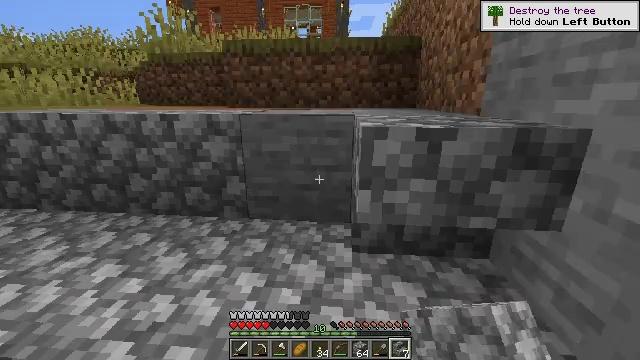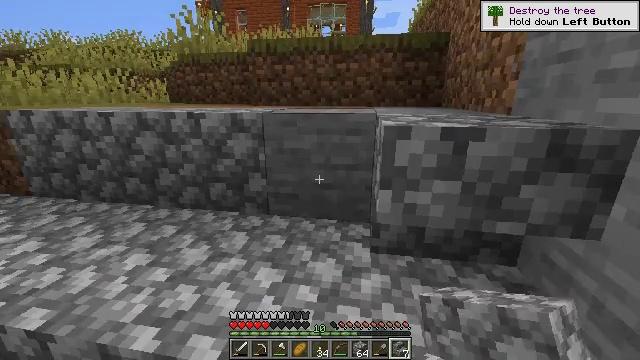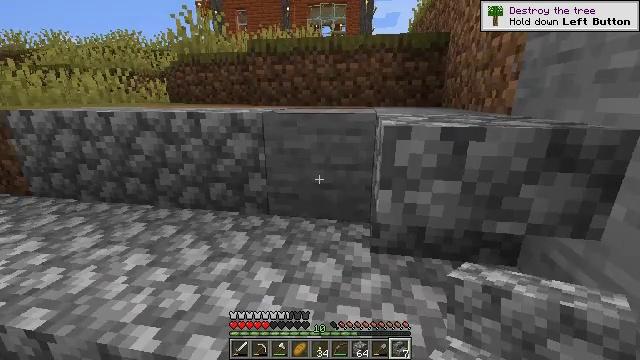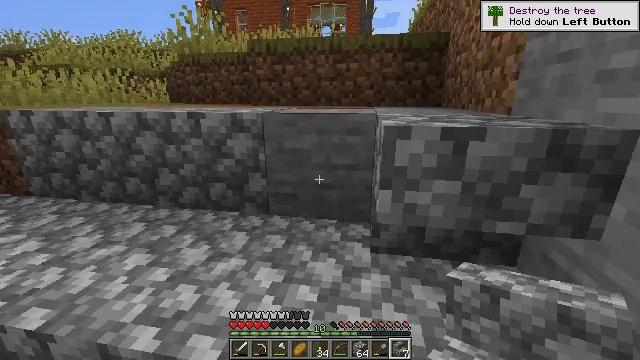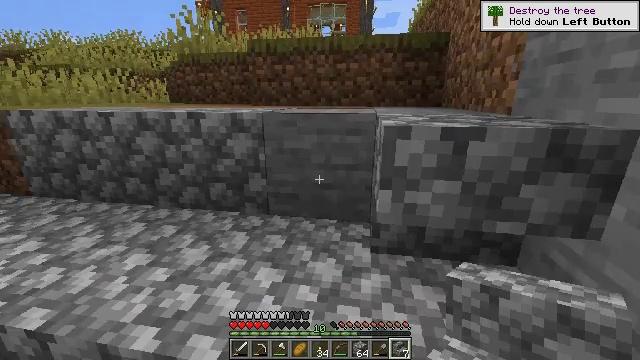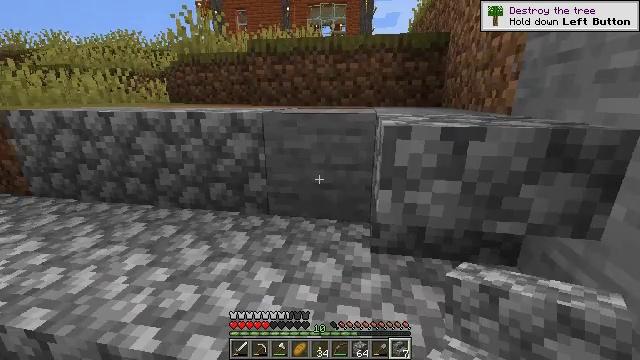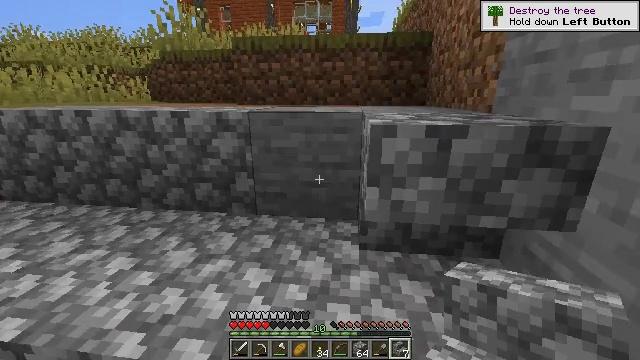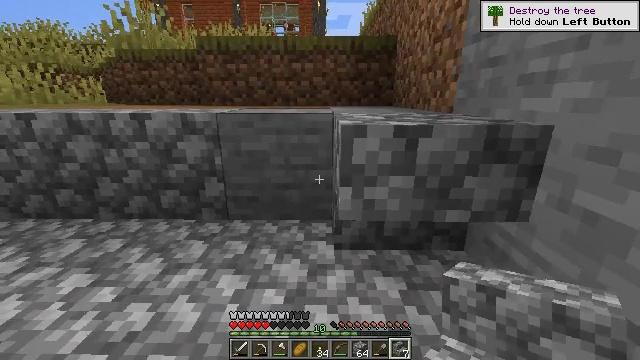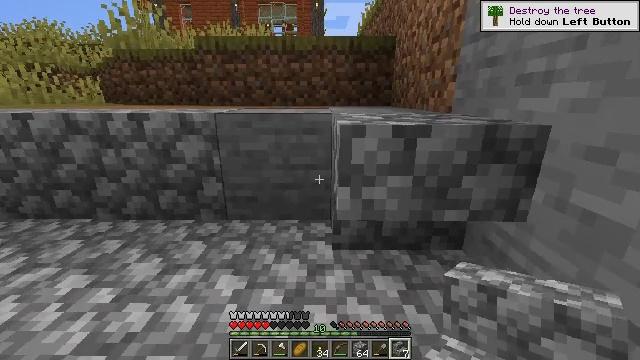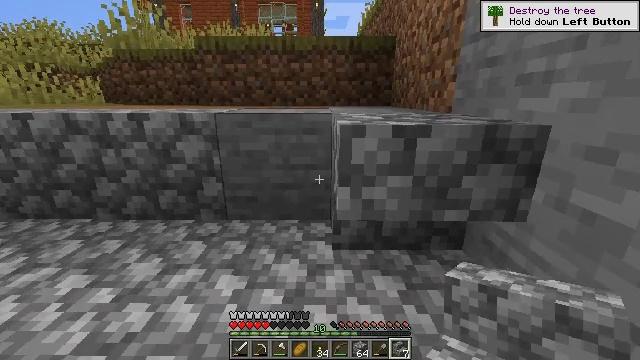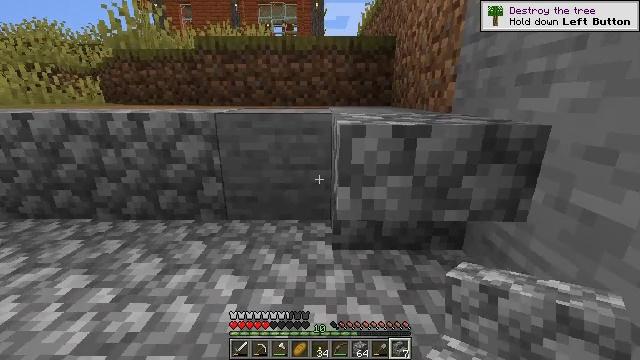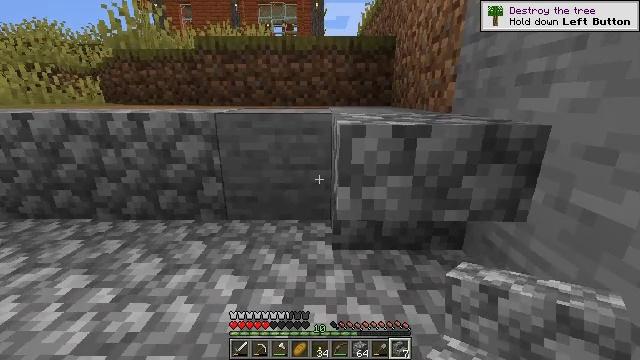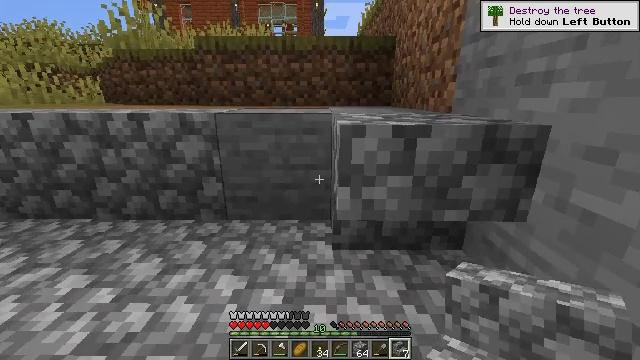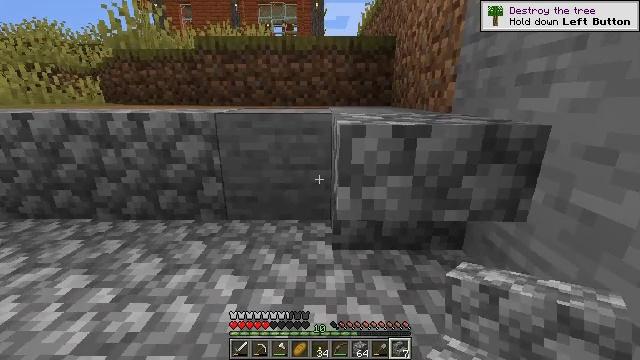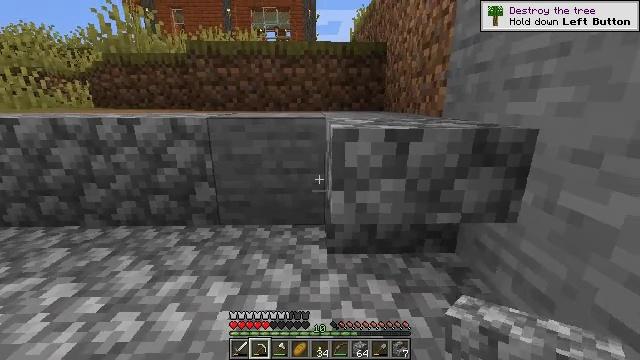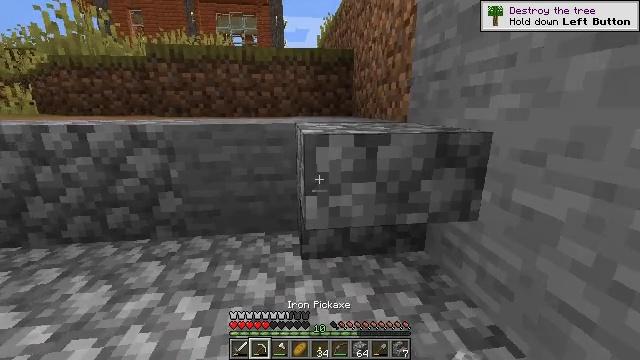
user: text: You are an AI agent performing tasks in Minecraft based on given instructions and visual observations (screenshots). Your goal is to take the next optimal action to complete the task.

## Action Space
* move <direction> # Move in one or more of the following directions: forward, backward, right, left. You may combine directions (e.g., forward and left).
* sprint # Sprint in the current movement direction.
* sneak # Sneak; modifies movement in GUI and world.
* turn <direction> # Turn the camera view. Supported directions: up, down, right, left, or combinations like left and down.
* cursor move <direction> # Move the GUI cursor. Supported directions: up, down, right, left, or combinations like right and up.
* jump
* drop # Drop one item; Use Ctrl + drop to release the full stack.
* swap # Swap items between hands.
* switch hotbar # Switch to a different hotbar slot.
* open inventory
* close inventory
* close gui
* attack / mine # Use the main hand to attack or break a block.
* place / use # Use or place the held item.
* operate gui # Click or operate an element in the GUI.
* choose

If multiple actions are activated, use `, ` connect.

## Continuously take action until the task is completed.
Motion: motion action
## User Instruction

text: Attack the cobblestone stairs to retrieve it.
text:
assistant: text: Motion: turn left
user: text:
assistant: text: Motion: no_op
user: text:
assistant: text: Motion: no_op
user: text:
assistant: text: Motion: no_op
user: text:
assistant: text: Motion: no_op
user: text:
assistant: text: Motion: turn right
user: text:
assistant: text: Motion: turn right
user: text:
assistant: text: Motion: no_op
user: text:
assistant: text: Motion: no_op
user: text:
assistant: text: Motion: no_op
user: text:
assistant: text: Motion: no_op
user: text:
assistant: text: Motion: no_op
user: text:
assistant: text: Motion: no_op
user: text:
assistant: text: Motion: turn right, switch to hotbar 2
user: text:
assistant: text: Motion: turn right and up, switch to hotbar 2
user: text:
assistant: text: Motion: turn right and up, switch to hotbar 2
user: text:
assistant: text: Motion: turn right and up, switch to hotbar 2
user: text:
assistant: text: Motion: attack / mine
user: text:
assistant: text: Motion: attack / mine
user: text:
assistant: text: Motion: attack / mine
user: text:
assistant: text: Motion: attack / mine
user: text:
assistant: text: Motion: attack / mine
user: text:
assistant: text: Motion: attack / mine
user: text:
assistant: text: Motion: attack / mine
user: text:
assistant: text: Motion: attack / mine
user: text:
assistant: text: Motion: attack / mine
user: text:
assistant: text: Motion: attack / mine
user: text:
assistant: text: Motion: attack / mine
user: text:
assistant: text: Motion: attack / mine
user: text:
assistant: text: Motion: attack / mine